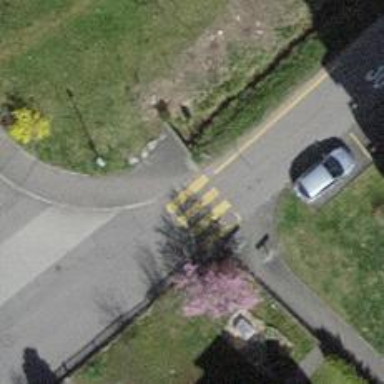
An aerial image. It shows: Uncontrolled zebra crossing with notable zebra markings.